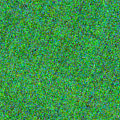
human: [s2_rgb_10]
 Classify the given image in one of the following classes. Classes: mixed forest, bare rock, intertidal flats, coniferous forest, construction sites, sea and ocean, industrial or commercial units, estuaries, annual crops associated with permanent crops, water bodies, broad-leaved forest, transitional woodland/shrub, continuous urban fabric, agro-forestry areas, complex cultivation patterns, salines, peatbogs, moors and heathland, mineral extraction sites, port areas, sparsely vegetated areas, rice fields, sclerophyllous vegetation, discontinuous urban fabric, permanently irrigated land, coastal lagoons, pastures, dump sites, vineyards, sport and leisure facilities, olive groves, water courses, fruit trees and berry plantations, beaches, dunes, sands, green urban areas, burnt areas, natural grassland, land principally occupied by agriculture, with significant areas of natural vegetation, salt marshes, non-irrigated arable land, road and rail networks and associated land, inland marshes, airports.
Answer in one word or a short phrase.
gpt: sea and ocean